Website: macys
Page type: gifting
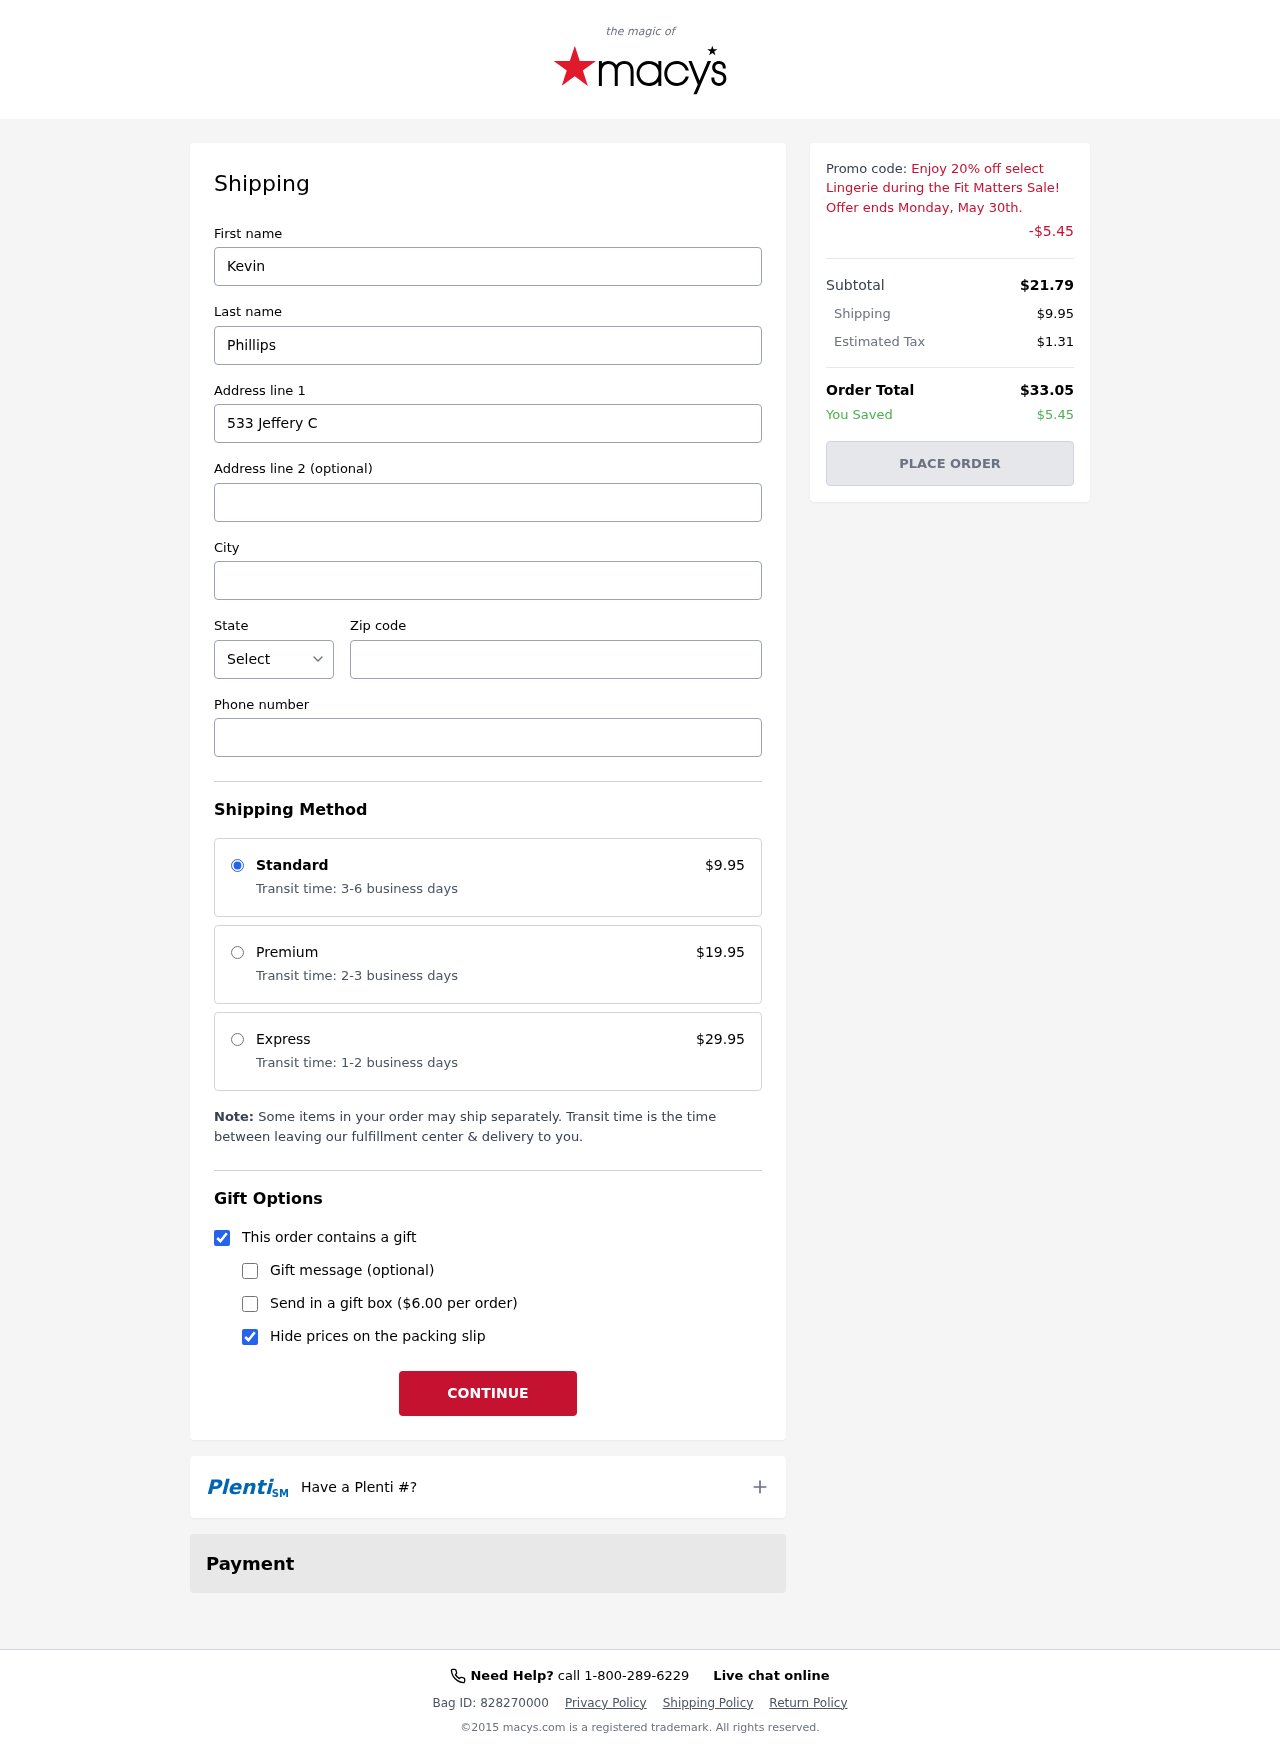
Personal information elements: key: PII_CITY
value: Schmidthaven
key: PII_FIRSTNAME
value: Kevin
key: PII_LASTNAME
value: Phillips
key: PII_PHONE
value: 8136583119
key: PII_POSTCODE
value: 42351
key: PII_STATE_ABBR
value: NM
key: PII_STREET
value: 533 Jeffery Crossing Suite 069
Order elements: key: ORDER_SHIPPING_COST
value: $9.95
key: ORDER_DISCOUNT
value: -$5.45
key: ORDER_SUBTOTAL
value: $21.79
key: ORDER_TAX
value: $1.31
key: ORDER_TOTAL
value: $33.05
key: ORDER_SAVINGS
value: $5.45